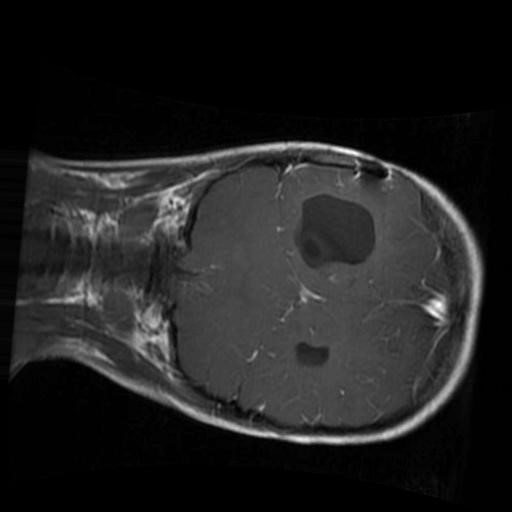
Label: brain_glioma